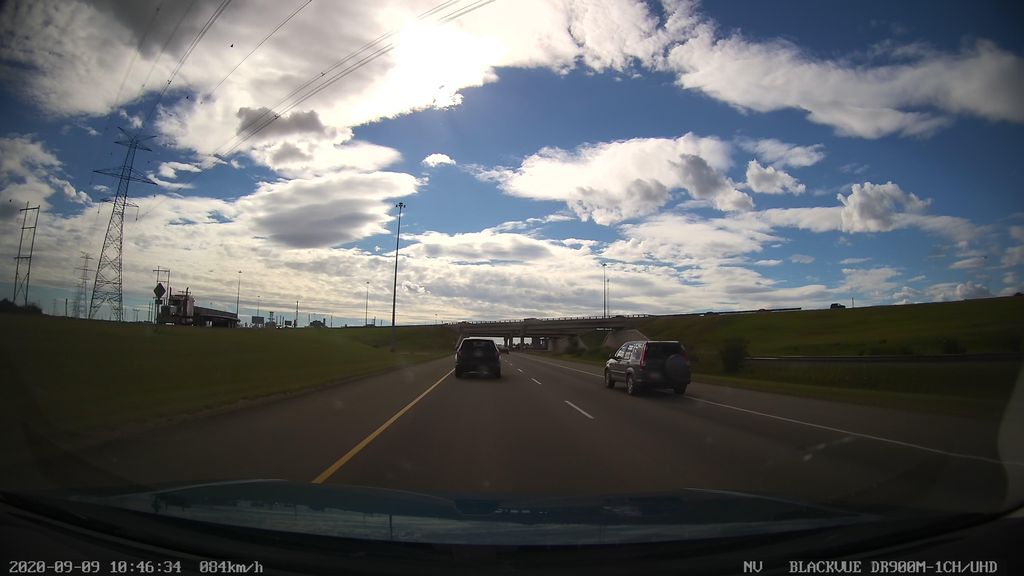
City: edmonton